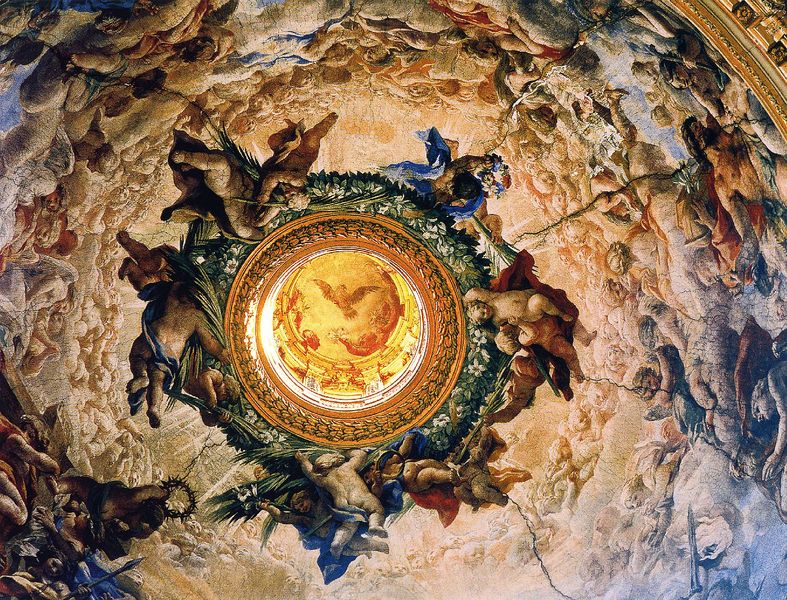
Titel: Intercessio Christi vor Gottvater, Jesaia und Jeremia
Künstler: Pietro da Cortona
Standort: Rom, Santa Maria in Vallicella (Santa Nuova) (EU - I - Latium)
Schlagwörter: himmel, mann, frauen, gelb, menschen, blumen, frau, laterne, männer, wolke, ornament, taube, kirche, decke, kind, fliegen, kinder, oval, rund, engel, putto, italien, kaiser, könig, papst, palme, gewölbe, palast, dom, kranz, rom, seelen, palmen, deckengemälde, fresko, putten, putti, süddeutschland, siegeskranz, deckenmalerei, hl geist, kirchendecke, obal